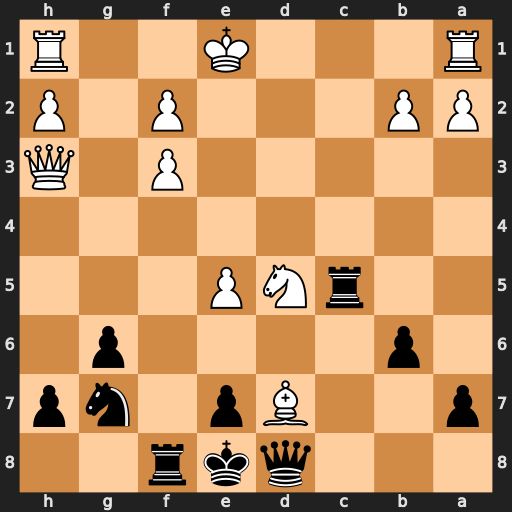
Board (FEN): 3qkr2/p2Bp1np/1p4p1/2rNP3/8/5P1Q/PP3P1P/R3K2R
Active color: b
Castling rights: KQ
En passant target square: -
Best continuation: Qxd7 Qxd7+ Kxd7